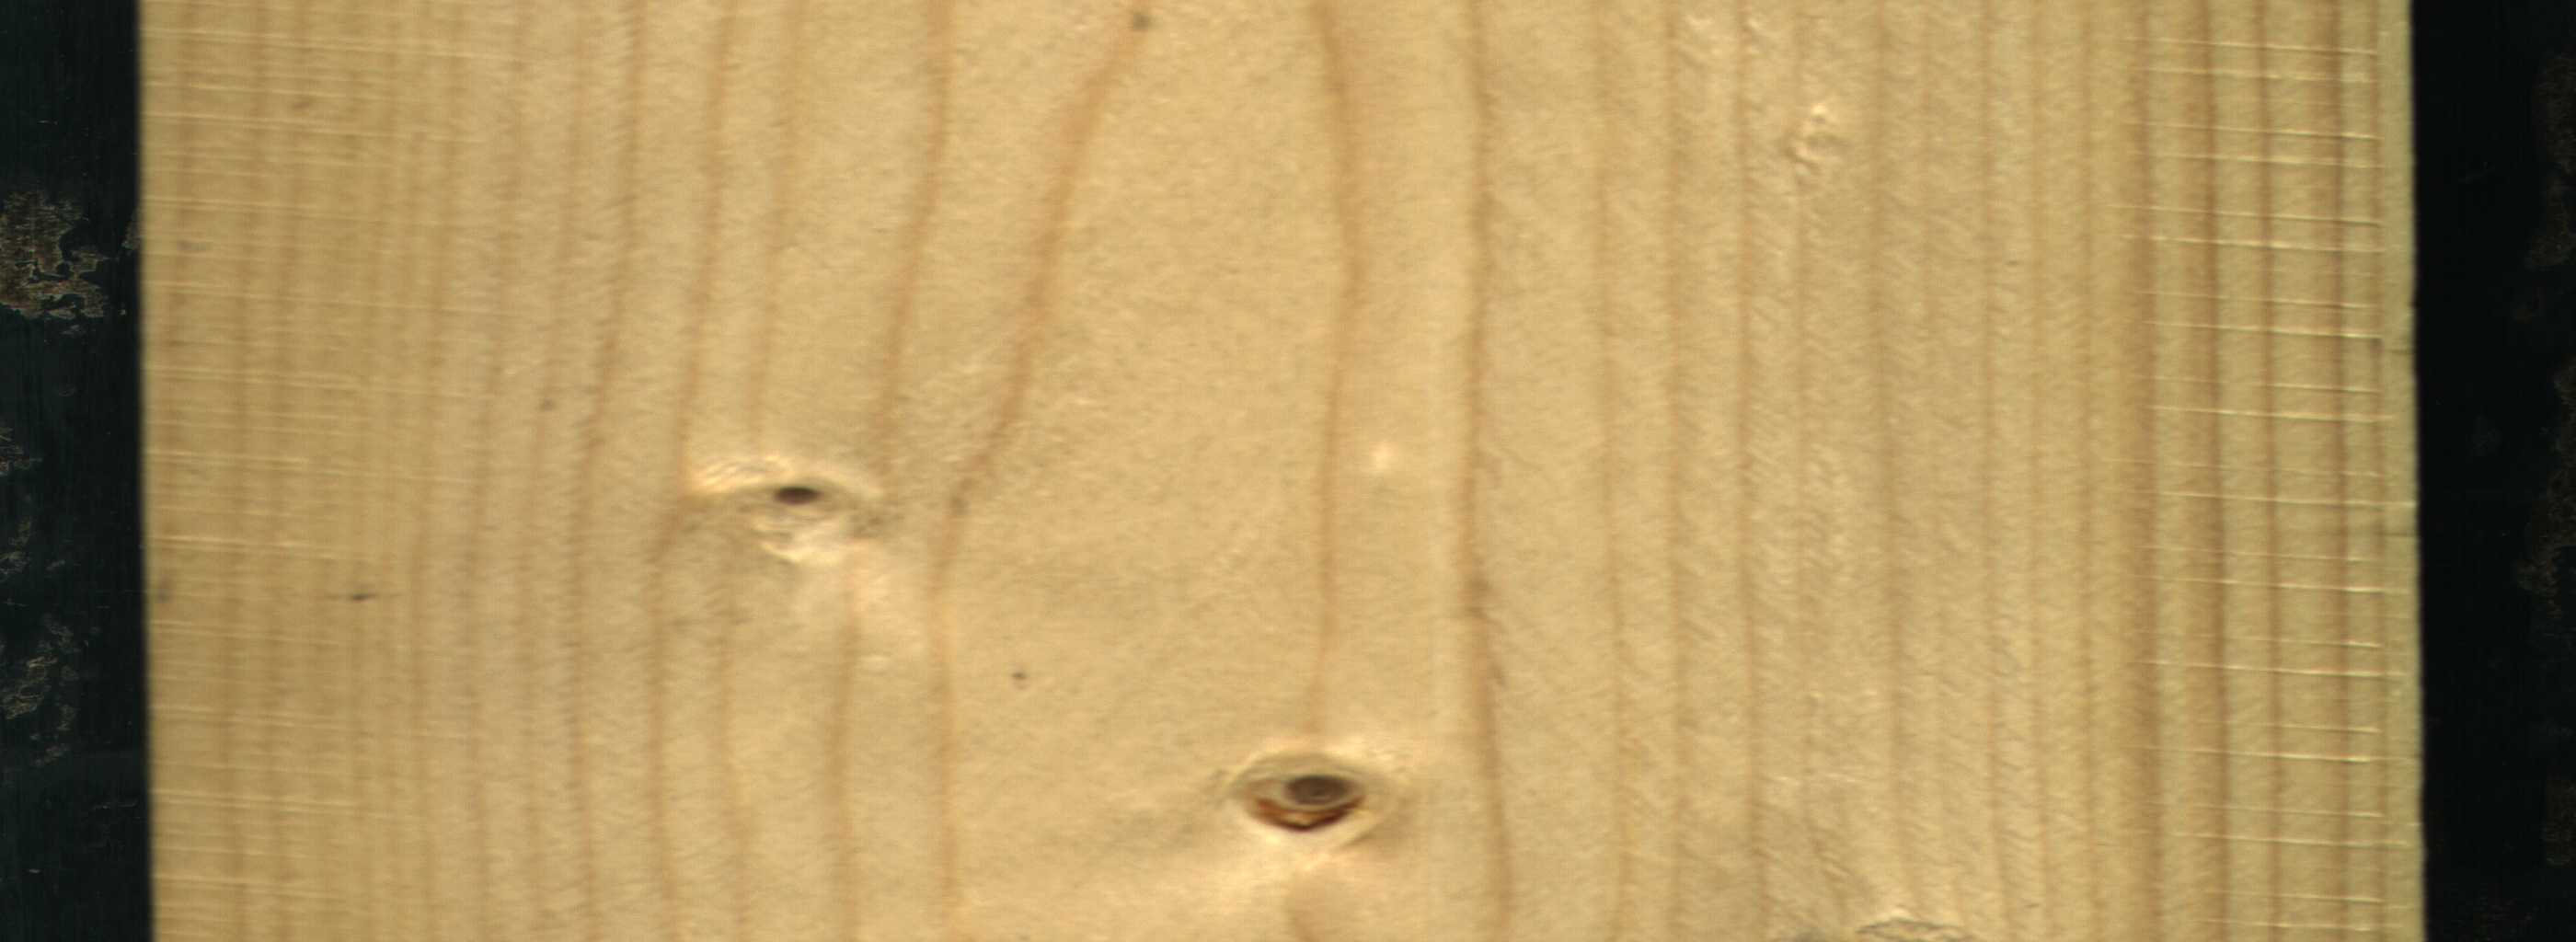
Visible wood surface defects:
Live_Knot
Live_Knot